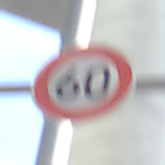
Verkehrszeichen: Geschwindigkeit60
Umgebung: Outdoor, Urban
Tageszeit: MorningAfternoon
Wetter: PartlyCloudy
Licht: Natural
Jahreszeit: NotSpecified
Kontrast: HighContrast